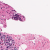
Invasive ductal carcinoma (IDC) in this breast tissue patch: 0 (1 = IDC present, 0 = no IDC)